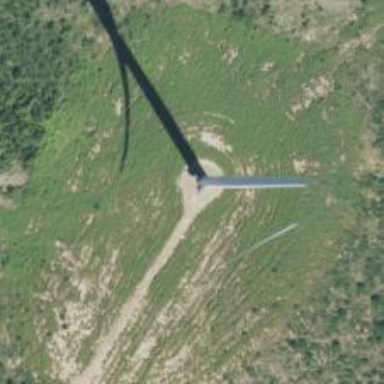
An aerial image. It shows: Wind generator in the form of horizontal axis wind turbine.